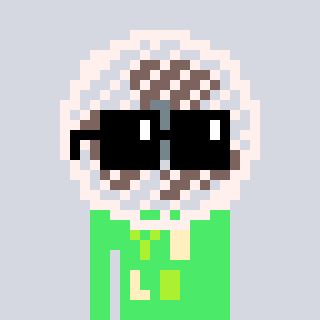
a pixel art character with square black sunglasses, a fan-shaped head and a teal-colored body on a cool background